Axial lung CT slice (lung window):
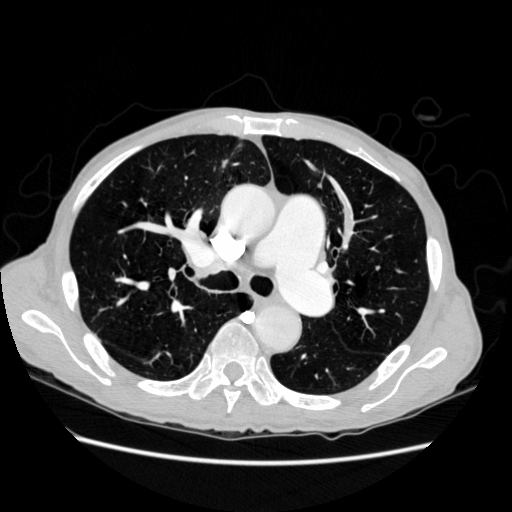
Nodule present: yes
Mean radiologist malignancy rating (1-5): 2